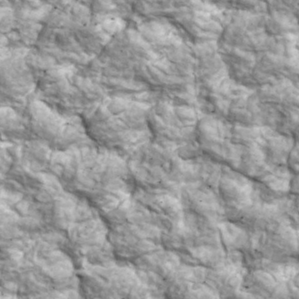
Label: non_frost